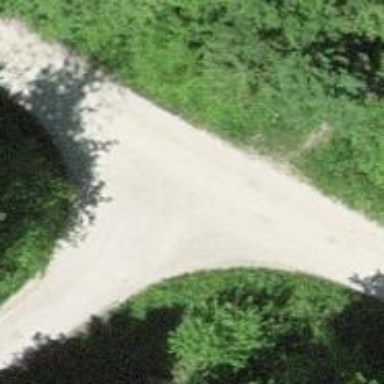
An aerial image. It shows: Gravel track with grade2 quality.